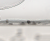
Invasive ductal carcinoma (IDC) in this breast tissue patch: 0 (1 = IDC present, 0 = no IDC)